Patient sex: M
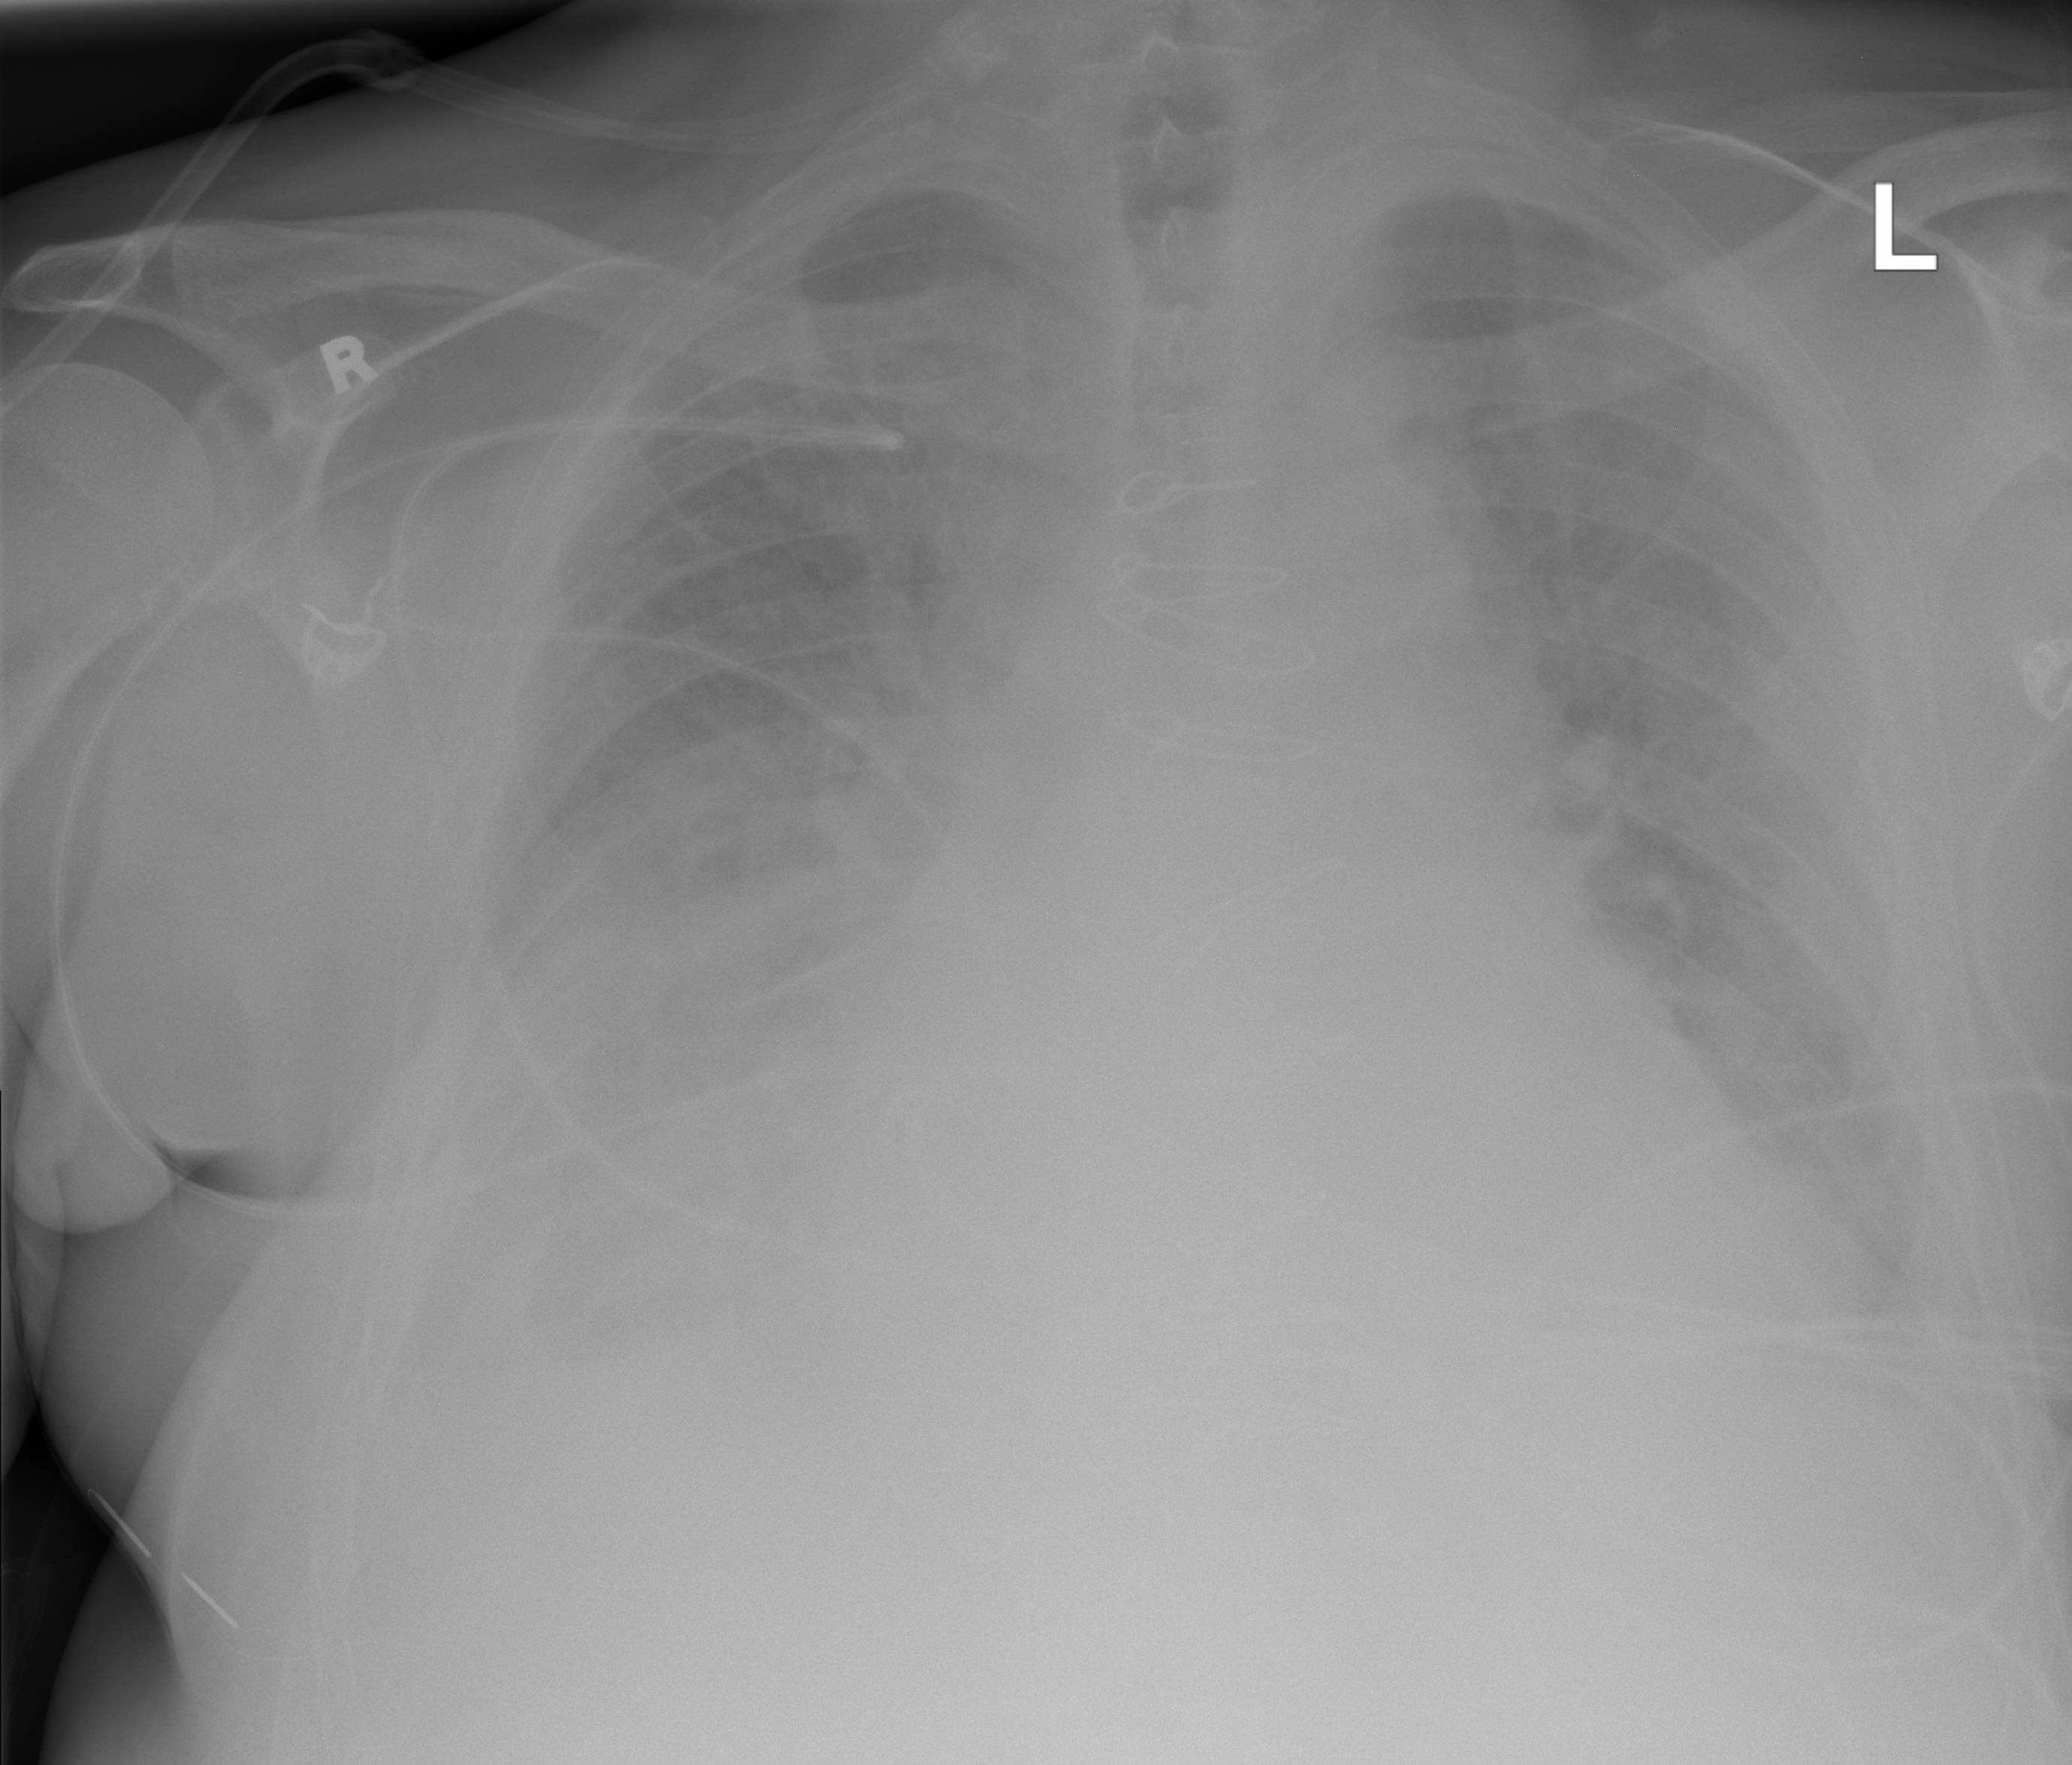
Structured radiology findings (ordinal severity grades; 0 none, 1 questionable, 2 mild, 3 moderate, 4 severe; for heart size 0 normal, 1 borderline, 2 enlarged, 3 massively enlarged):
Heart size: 3
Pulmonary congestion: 2
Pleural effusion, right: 2
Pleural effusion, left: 1
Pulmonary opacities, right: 2
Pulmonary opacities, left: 2
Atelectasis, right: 2
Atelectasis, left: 2